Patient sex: M
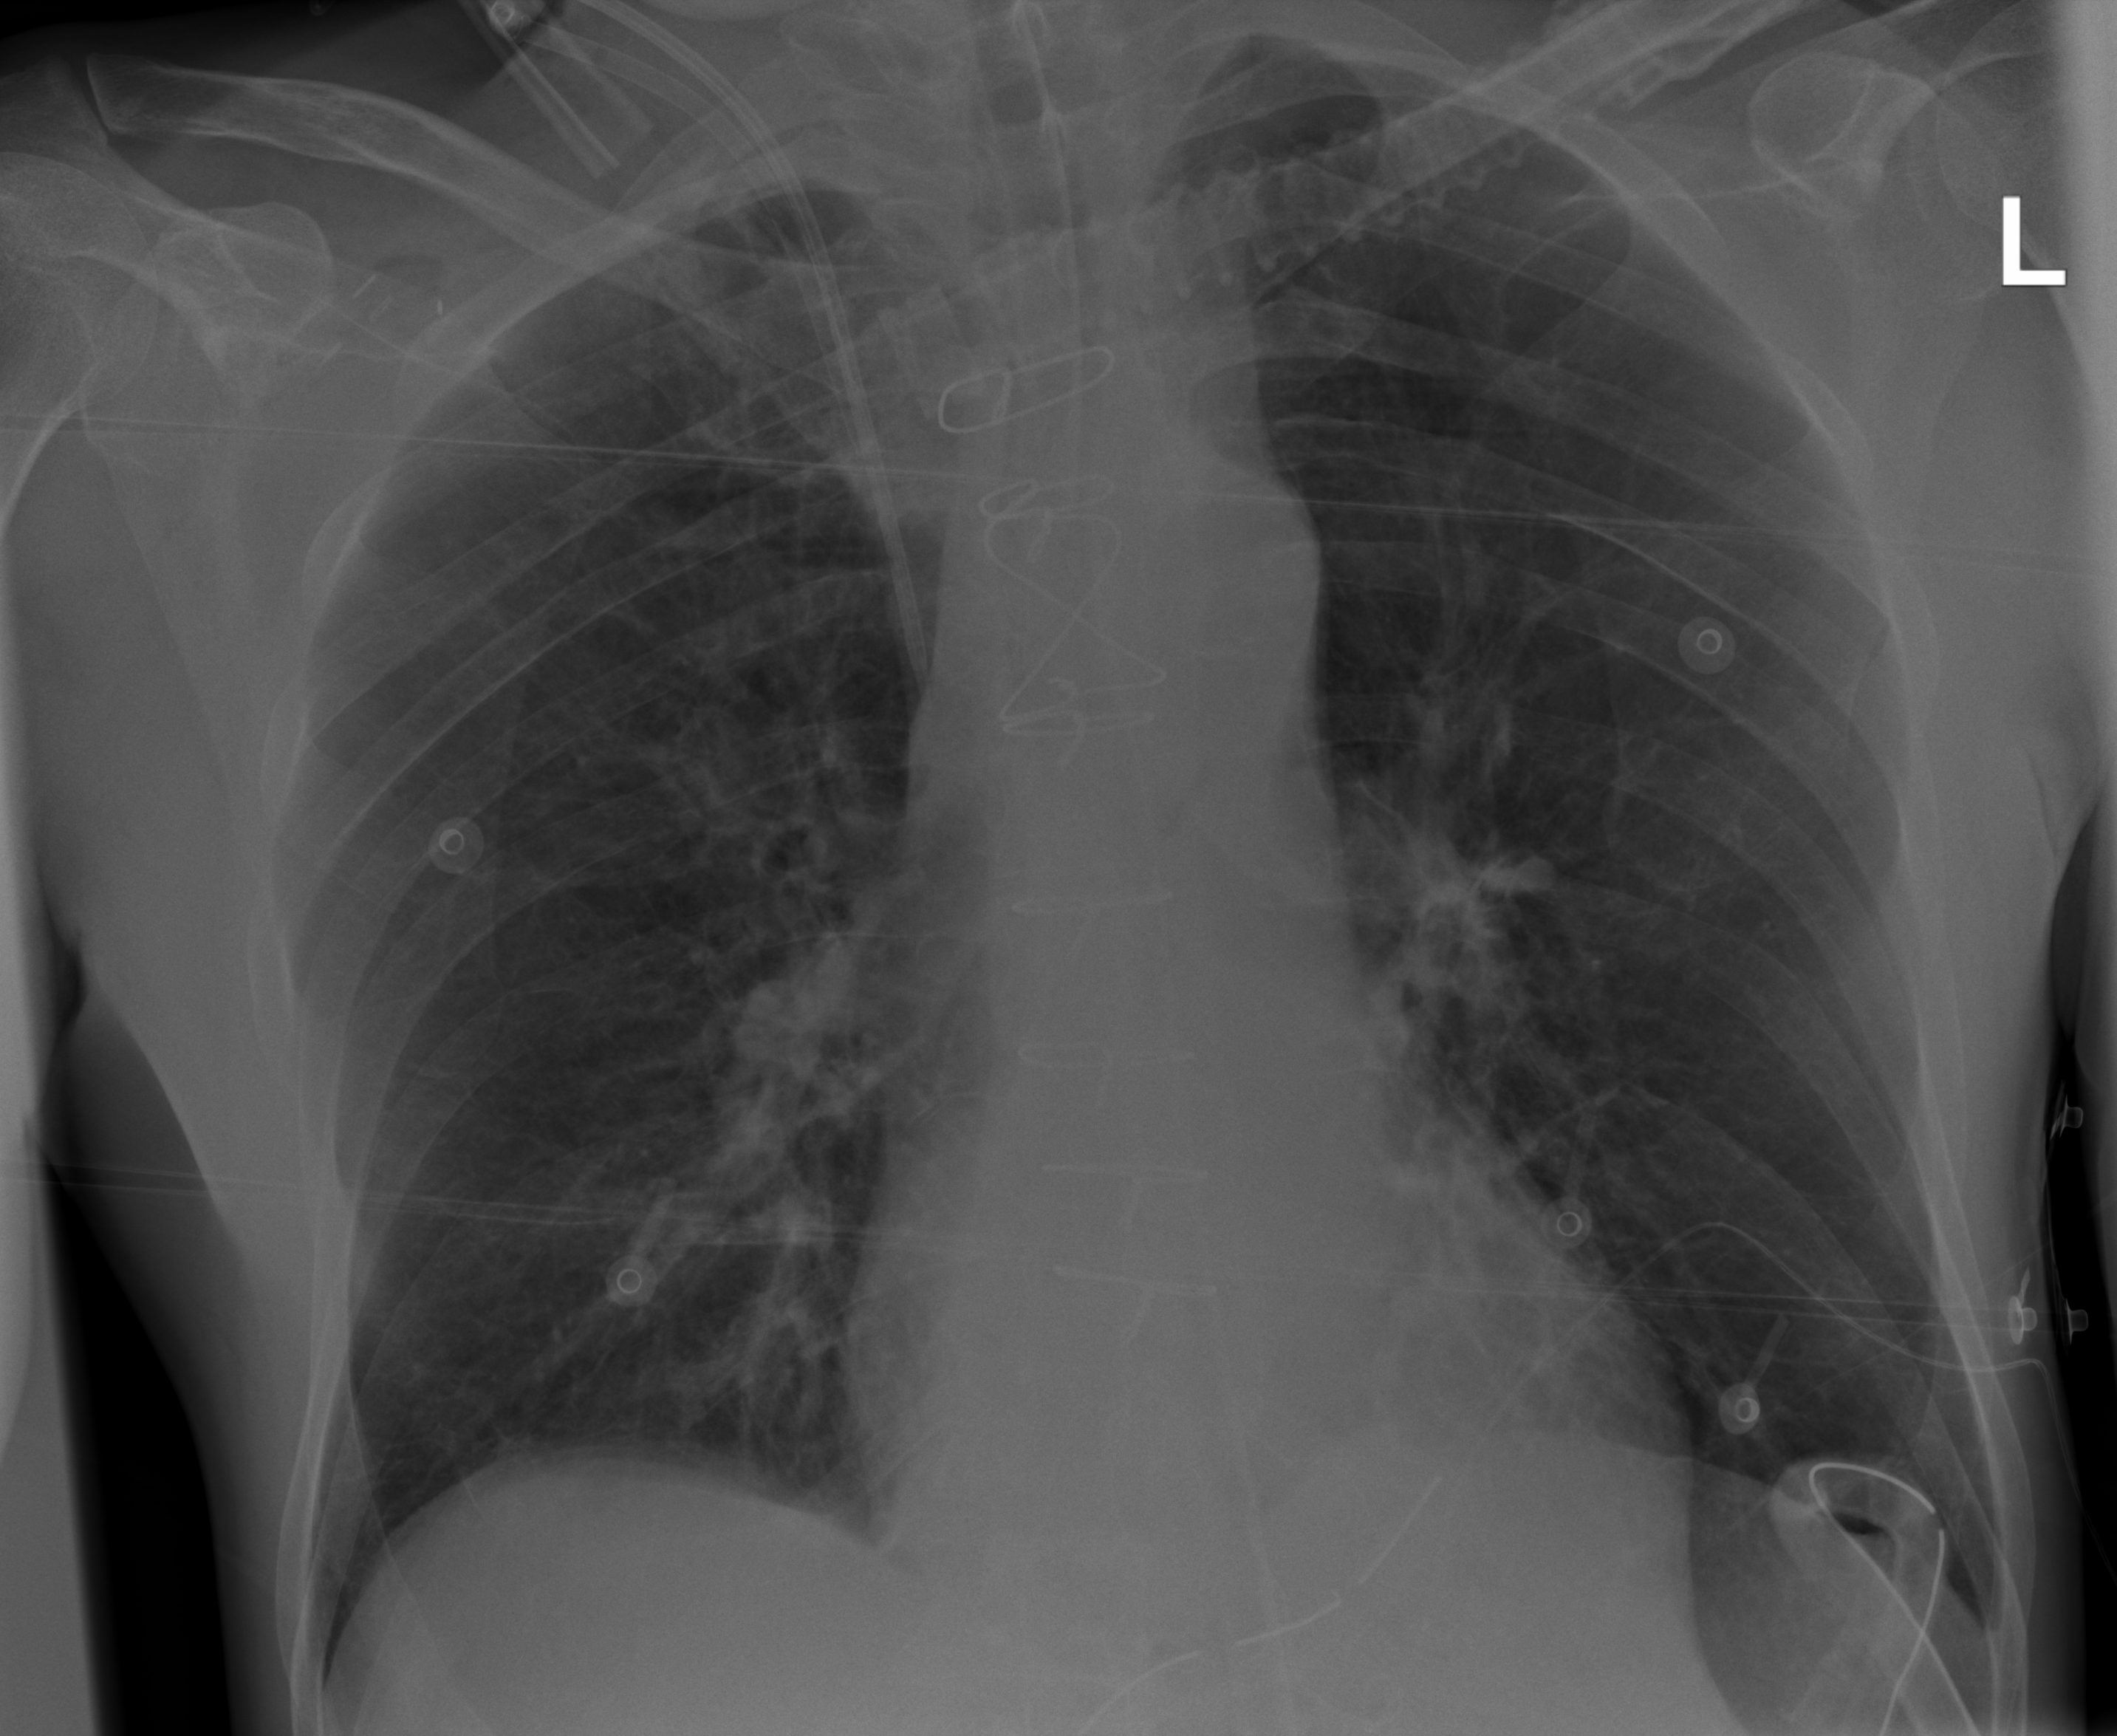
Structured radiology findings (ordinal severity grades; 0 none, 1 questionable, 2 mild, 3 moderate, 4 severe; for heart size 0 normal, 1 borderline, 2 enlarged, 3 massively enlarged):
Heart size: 0
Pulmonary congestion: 0
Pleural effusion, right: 0
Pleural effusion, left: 0
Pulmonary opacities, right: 0
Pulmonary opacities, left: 0
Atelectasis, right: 0
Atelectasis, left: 0